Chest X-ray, AP view. Patient: 66 years old, sex M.
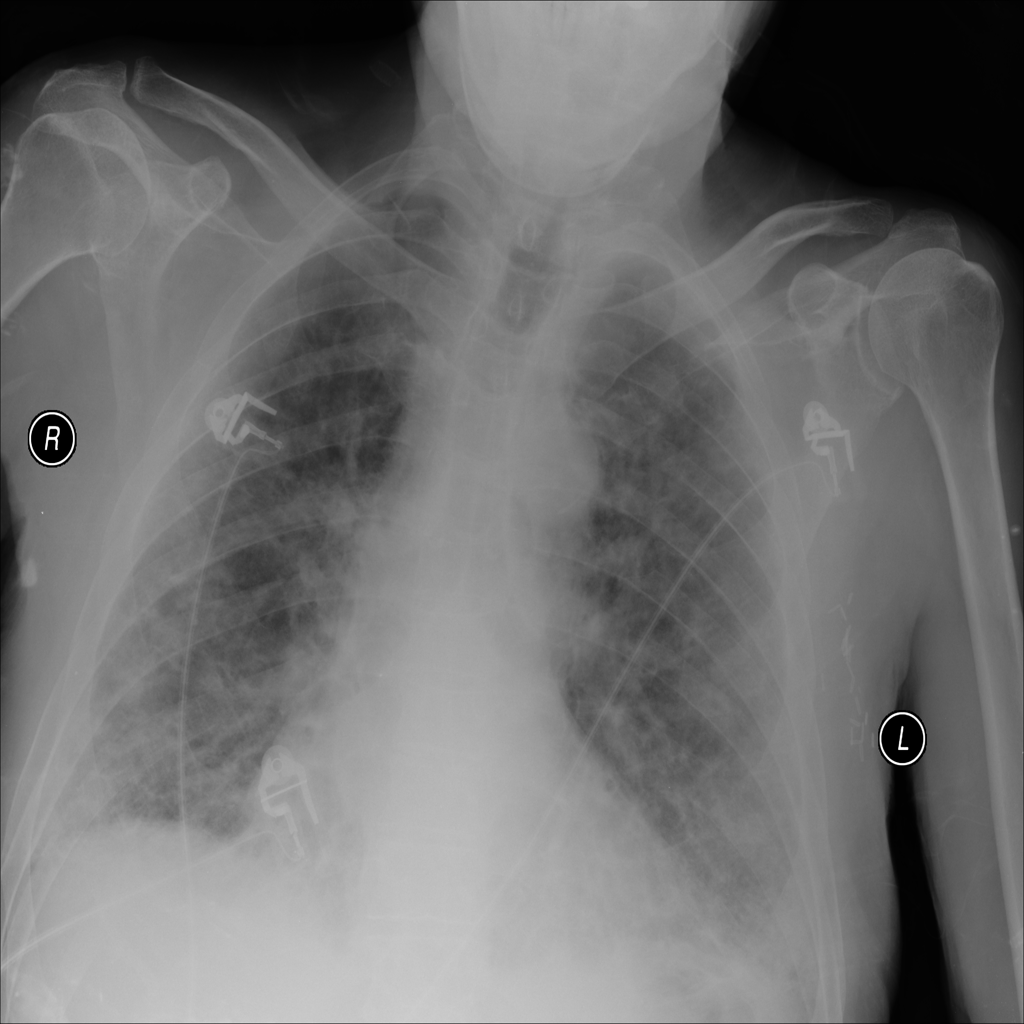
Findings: No Finding